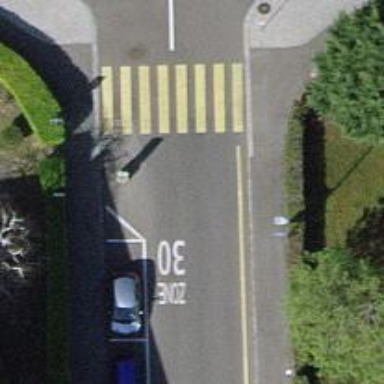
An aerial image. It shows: Zebra crossing on the road.